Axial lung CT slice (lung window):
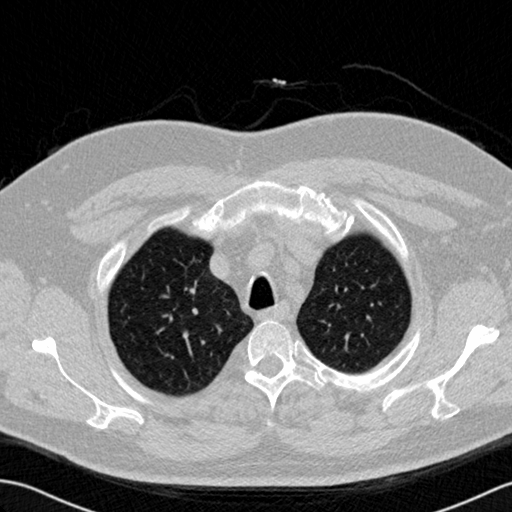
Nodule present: no